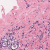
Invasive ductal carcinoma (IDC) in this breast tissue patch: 1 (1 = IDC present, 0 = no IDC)